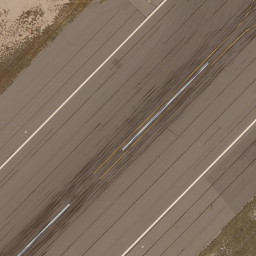
Label: runway